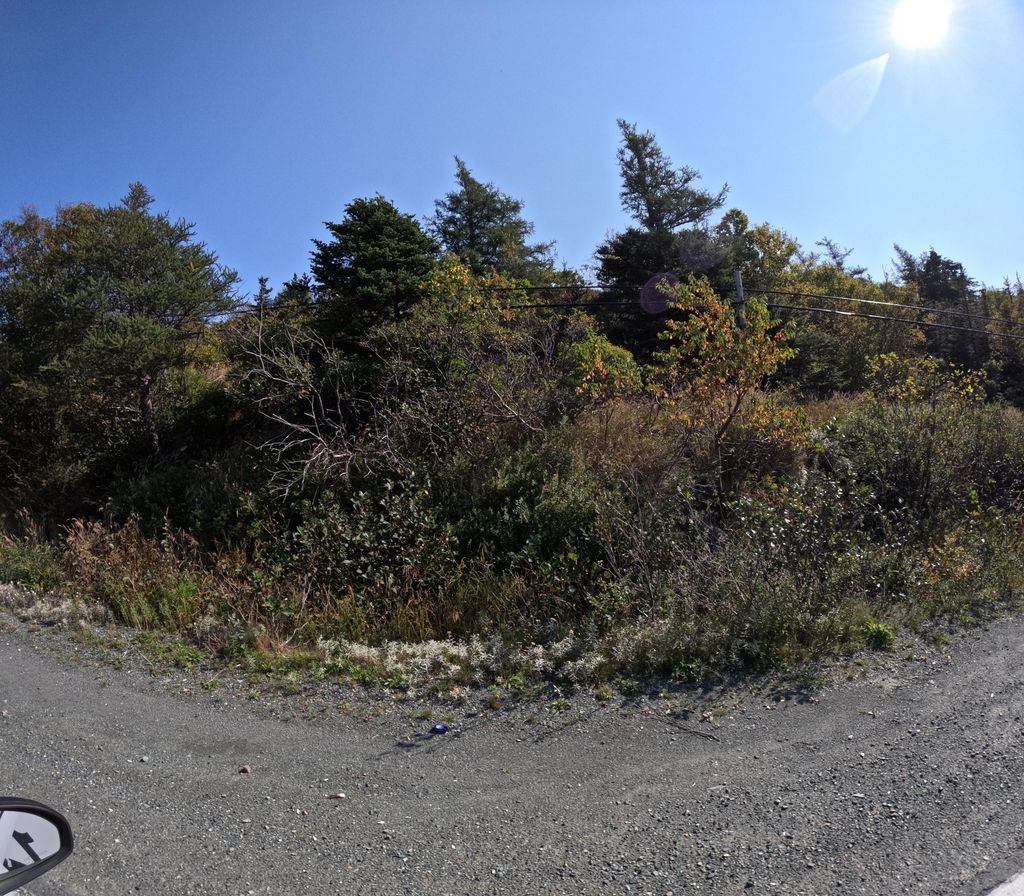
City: st_johns